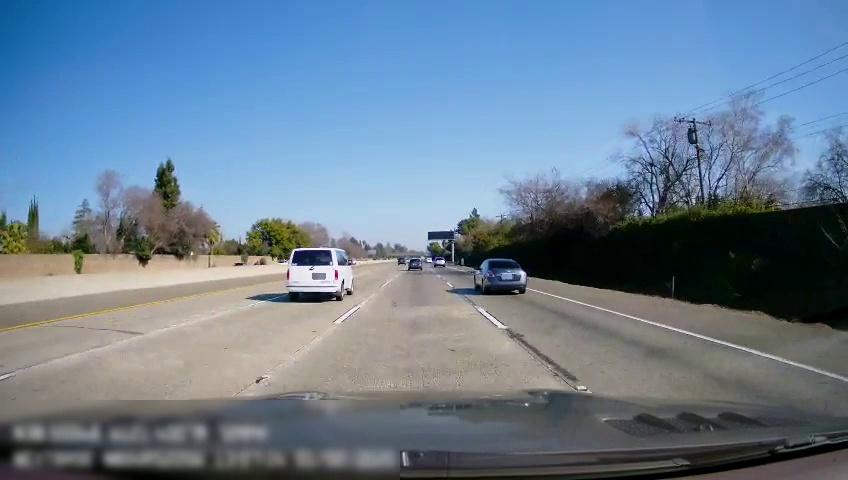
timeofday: Day
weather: Sunny
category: Drivable Space
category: Vehicles | Van
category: Vehicles | Car
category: Vehicles | Car
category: Vehicles | Car
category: Vehicles | SUV
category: Lanes | Current Lane
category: Lanes | Alternate Lane
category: Lanes | Alternate Lane
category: Lanes | Alternate Lane
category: Lanes | Alternate Lane
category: Lanes | Alternate Lane